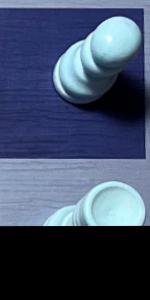
Label: Rook_White